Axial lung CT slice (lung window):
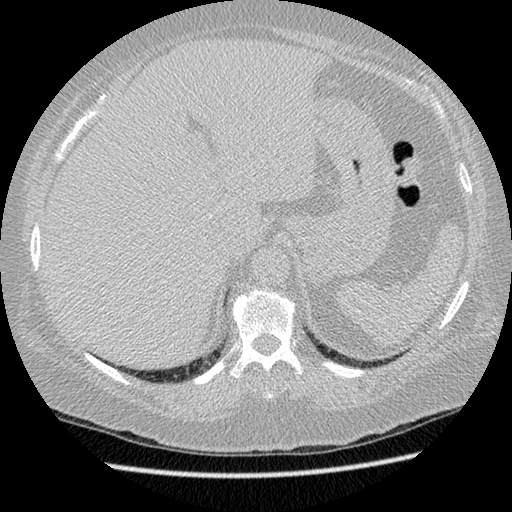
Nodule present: no